Question: I made a very simple kernel below to practice CUDA.
'''
import pycuda.driver as cuda
import pycuda.autoinit
import numpy as np
from pycuda.compiler import SourceModule
from pycuda import gpuarray
import cv2
def compile_kernel(kernel_code, kernel_name):
mod = SourceModule(kernel_code)
func = mod.get_function(kernel_name)
return func
input_file = np.array(cv2.imread('clouds.jpg'))
height, width, channels = np.int32(input_file.shape)
my_kernel_code = """
__global__ void my_kernel(int width, int height) {
// This kernel trivially does nothing! Hurray!
}
"""
kernel = compile_kernel(my_kernel_code, 'my_kernel')
if __name__ == '__main__':
for i in range(0, 2):
print 'o'
kernel(width, height, block=(32, 32, 1), grid=(125, 71))
# When I take this line away, the error goes bye bye.
# What in the world?
width -= 1
'''
Right now, if we run the code above, execution proceeds through the first iteration of the for loop just fine. However, during the second iteration of the loop, I get the following error.
'''
Traceback (most recent call last):
File "outOfResources.py", line 27, in <module>
kernel(width, height, block=(32, 32, 1), grid=(125, 71))
File "/software/linux/x86_64/epd-7.3-1-pycuda/lib/python2.7/site-packages/pycuda-2012.1-py2.7-linux-x86_64.egg/pycuda/driver.py", line 374, in function_call
func._launch_kernel(grid, block, arg_buf, shared, None)
pycuda._driver.LaunchError: cuLaunchKernel failed: launch out of resources
'''
If I take away the line 'width -= 1', the error goes away. Why is that? Can't I change the parameter for a kernel the second time around? For reference, here is 'clouds.jpg'.

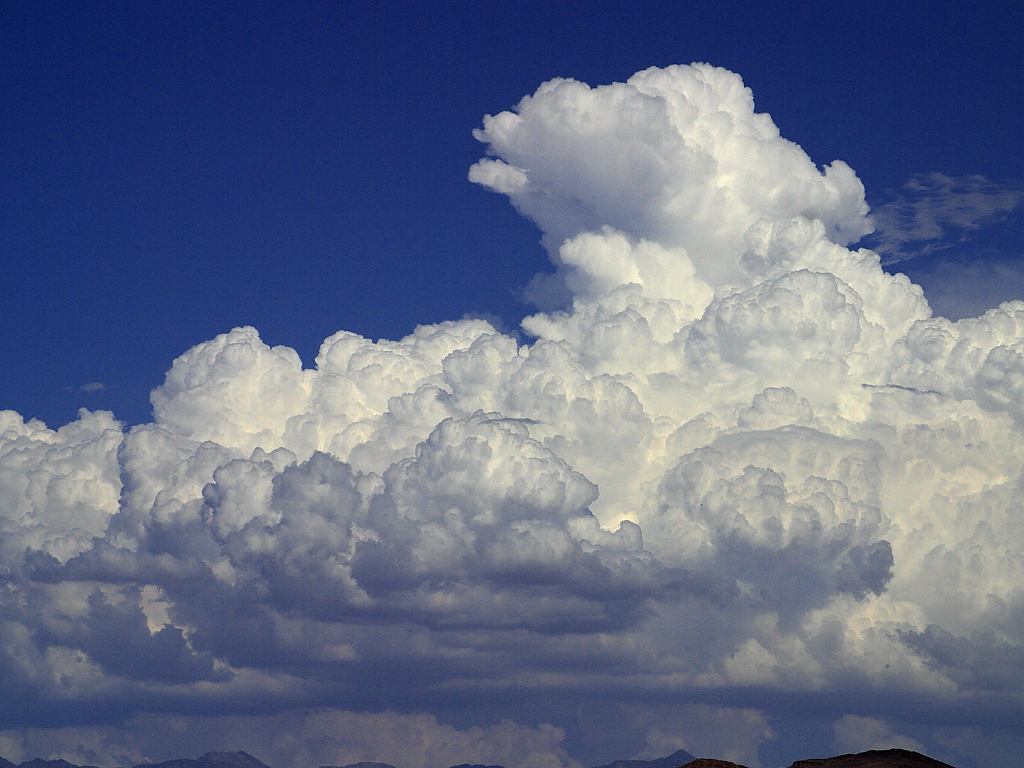
Answer: Though the error message isn't particularly informative, note that you need to pass in a correctly casted 'width' variable. So something like:
'''
width = np.int32(width - 1)
'''
should work.